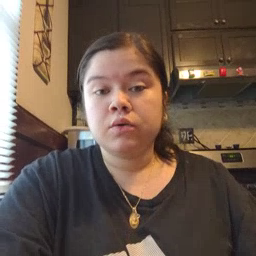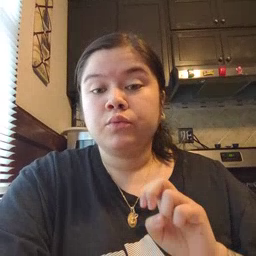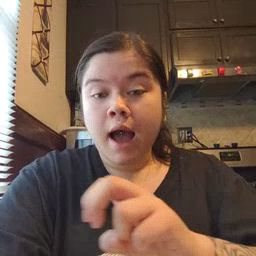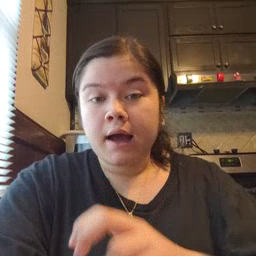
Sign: ride